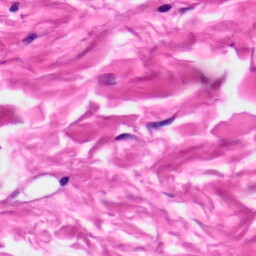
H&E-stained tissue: Skin